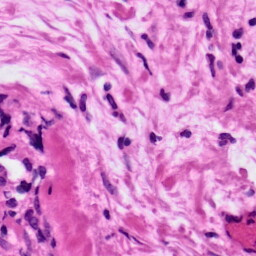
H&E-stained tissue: Ovarian